Question: I have searched a lot but I haven't found what I want. What I'm planning to do is to change the background colour of text on a button. I'm not interested in changing the colour on click. I just want to change the background of the text on a button. Thank you.
Edit:
This is a sample. I want to change the black colour if it possible.

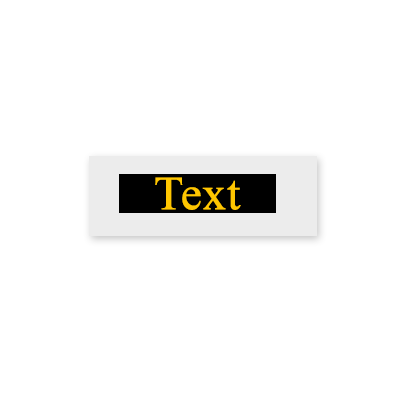
Answer:
created this with the help of this,i have correctly positioned the textview on button to acheive this kind of aout put:
'''
<Button
android:id="@+id/button1"
android:layout_width="250dp"
android:layout_height="150dp"
android:layout_marginLeft="30dp"
android:layout_marginTop="380dp"
/>
<TextView
android:id="@+id/textView1"
android:layout_width="130dp"
android:layout_height="70dp"
android:layout_marginLeft="80dp"
android:layout_marginTop="420dp"
android:textSize="40dp"
android:text="Text"
android:gravity="center"
android:textColor="#ffff00"
android:background="#000000"/>
'''